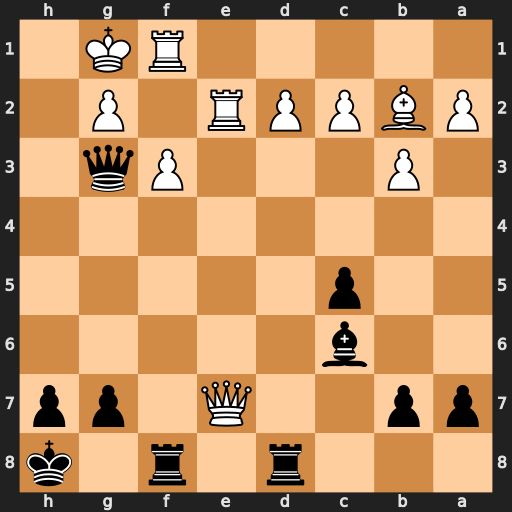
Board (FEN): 3r1r1k/pp2Q1pp/2b5/2p5/8/1P3Pq1/PBPPR1P1/5RK1
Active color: b
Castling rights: -
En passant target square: -
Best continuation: Rfe8 Qxg7+ Qxg7 Bxg7+ Kxg7